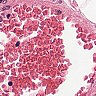
Metastatic tissue present: no